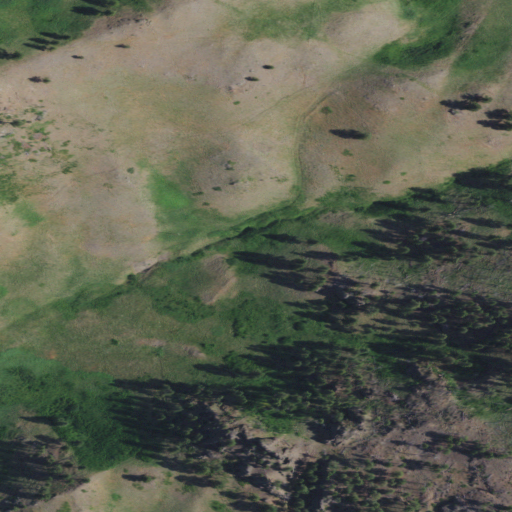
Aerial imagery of ridge(s) in Montana named Oosahquapahmoo Ridge containing shrub, evergreen forest, and grassland